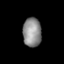
Tissue: prostate
Cell type: T cells
Senescence score: 0.3046
Nuclear area (px): 530
Mean DAPI intensity: 140.121